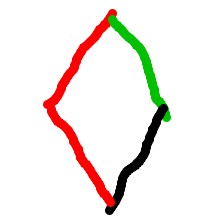
Shape: rhombus